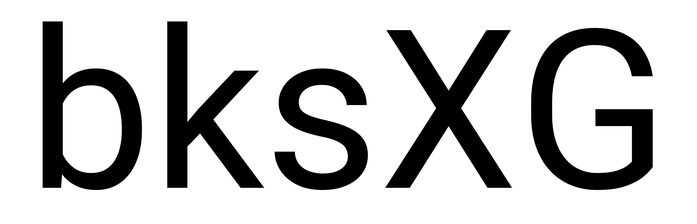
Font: Roboto_Regular